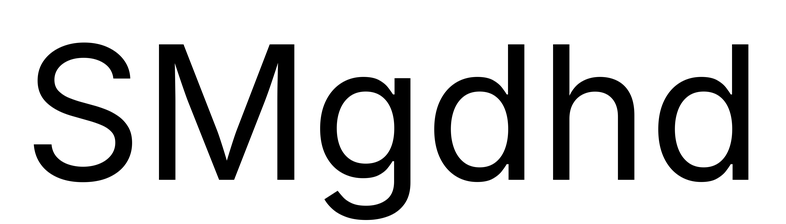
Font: Inter_Regular